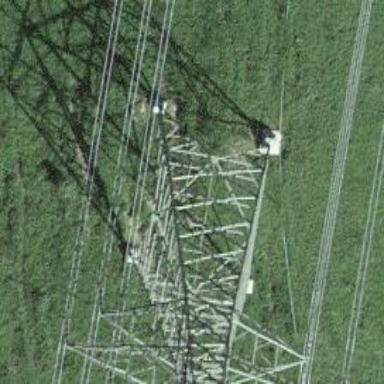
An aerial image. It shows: Towering power structure.